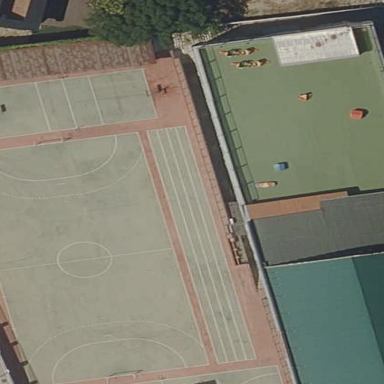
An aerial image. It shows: School.